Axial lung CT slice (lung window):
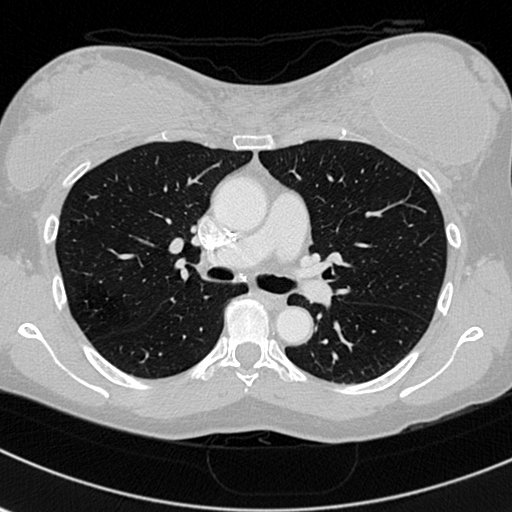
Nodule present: no